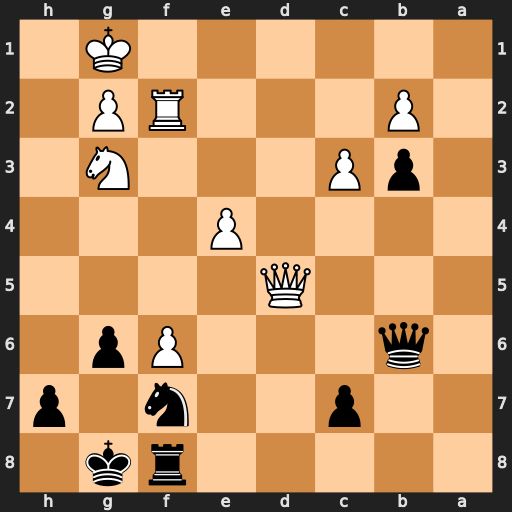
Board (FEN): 5rk1/2p2n1p/1q3Pp1/3Q4/4P3/1pP3N1/1P3RP1/6K1
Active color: b
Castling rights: -
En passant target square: -
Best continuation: Rd8 Qc4 Rd2